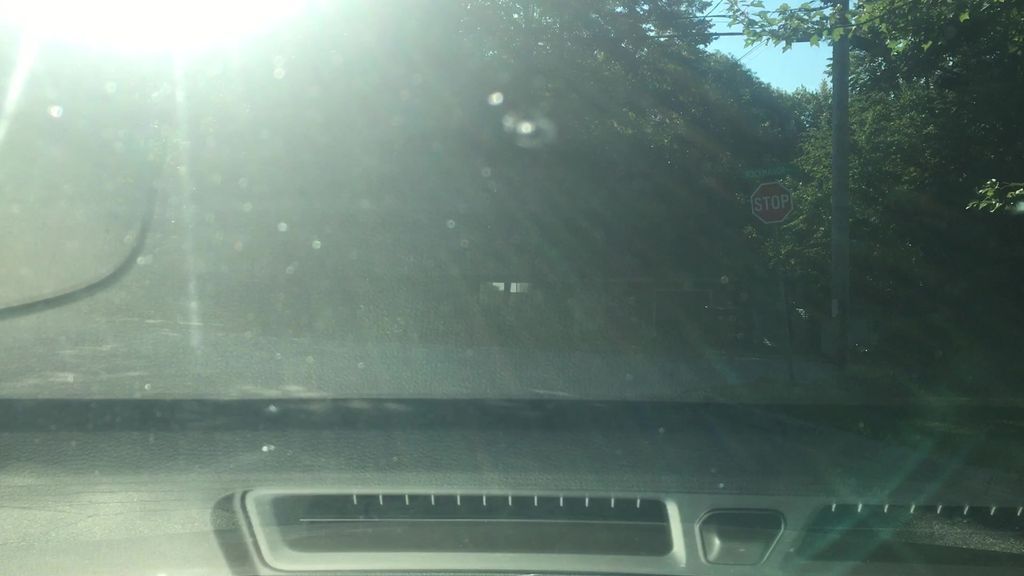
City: halifax